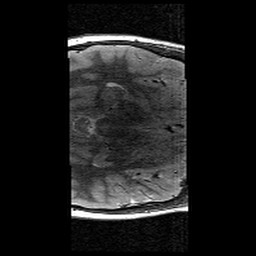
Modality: T2w
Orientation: axial
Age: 12
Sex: male
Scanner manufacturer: siemens
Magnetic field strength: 3 T
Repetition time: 9.23 s
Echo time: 0.067 s